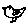
Label: bird